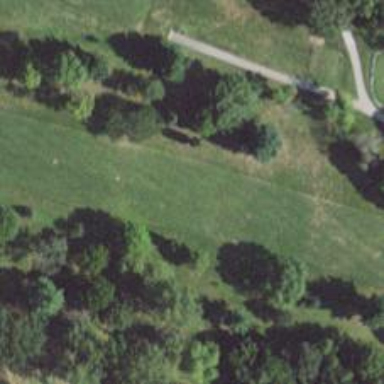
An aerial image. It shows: View of golf hole.